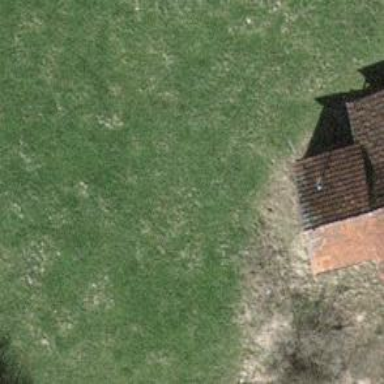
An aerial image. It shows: Isolated dwelling in remote location.